You are looking at a signal-to-image encoding: consecutive vibration samples arranged as the rows of a grayscale square. What is the most likely bearing condition (normal, inner_race, outer_race, ball)?
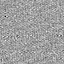
Answer: normal